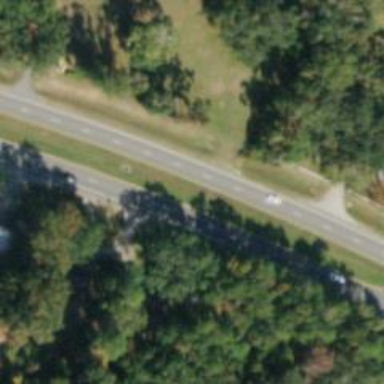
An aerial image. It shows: Asphalt road classified as trunk highway.